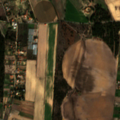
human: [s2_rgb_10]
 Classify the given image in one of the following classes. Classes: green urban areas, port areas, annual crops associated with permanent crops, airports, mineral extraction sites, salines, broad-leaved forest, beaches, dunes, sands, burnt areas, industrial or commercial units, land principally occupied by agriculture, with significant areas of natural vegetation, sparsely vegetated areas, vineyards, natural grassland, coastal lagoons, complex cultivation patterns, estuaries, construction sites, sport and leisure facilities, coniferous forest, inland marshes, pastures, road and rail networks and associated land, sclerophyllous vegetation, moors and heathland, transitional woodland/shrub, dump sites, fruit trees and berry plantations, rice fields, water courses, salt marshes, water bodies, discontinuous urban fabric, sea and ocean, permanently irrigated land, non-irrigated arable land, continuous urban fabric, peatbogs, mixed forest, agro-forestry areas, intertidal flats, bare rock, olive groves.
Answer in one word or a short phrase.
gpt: permanently irrigated land, complex cultivation patterns, coniferous forest